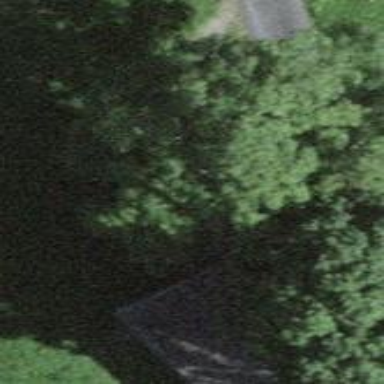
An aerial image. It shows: Barn.